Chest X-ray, AP view. Patient: 26 years old, sex M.
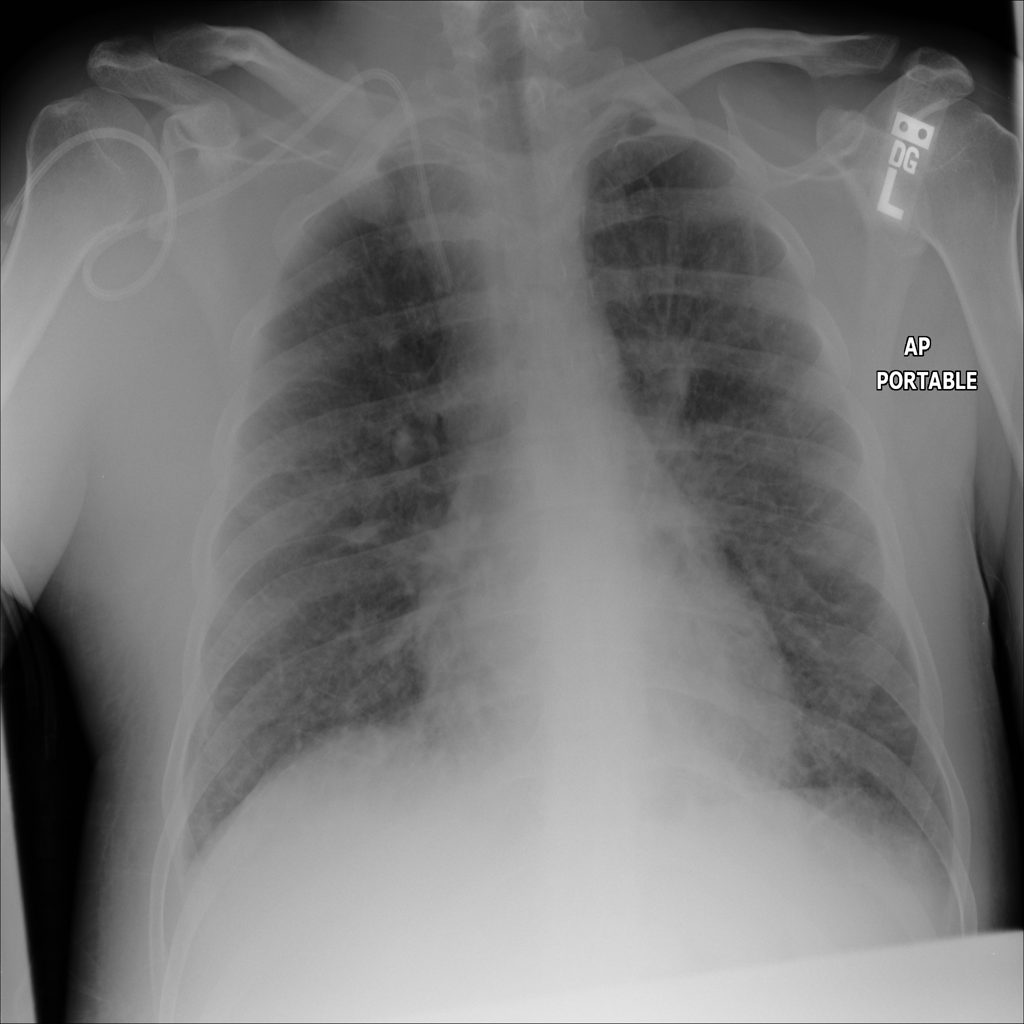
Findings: Edema